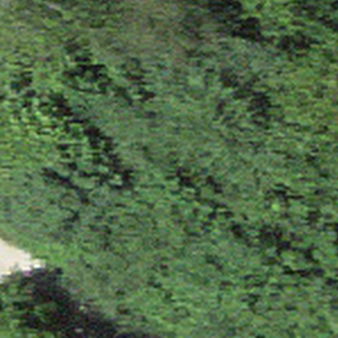
Label: other